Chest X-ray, PA view. Patient: 72 years old, sex M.
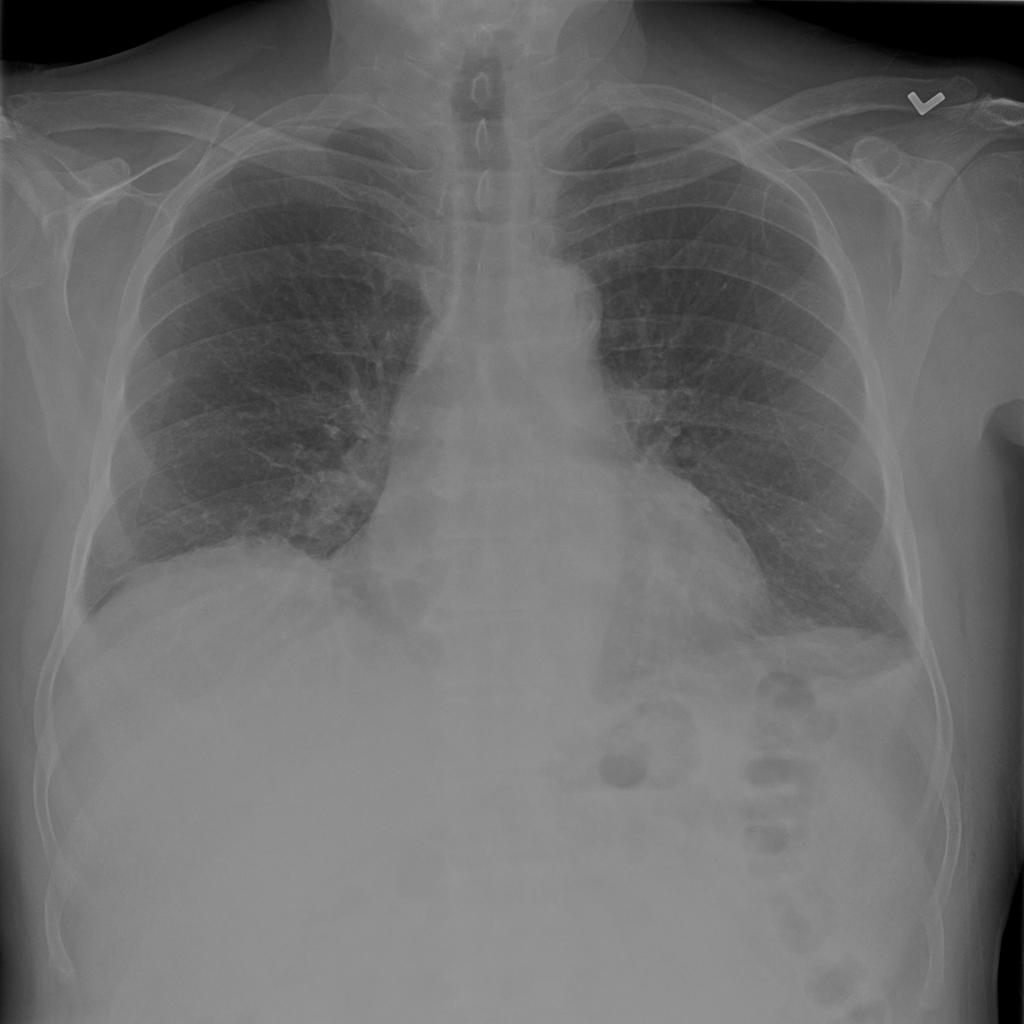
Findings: No Finding